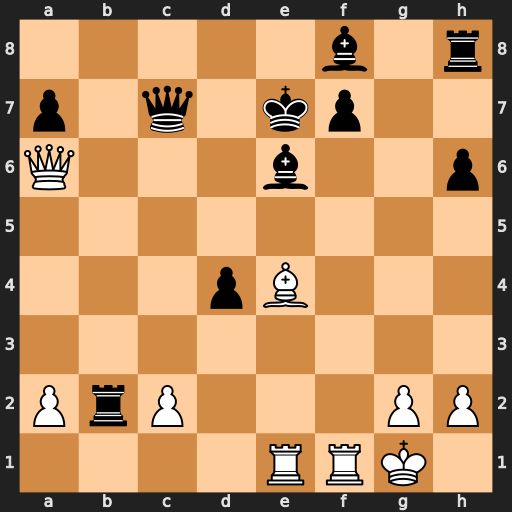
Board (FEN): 5b1r/p1q1kp2/Q3b2p/8/3pB3/8/PrP3PP/4RRK1
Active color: w
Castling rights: -
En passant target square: -
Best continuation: Qa3+ Kd8 Qxb2